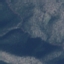
Land use / land cover class: HerbaceousVegetation